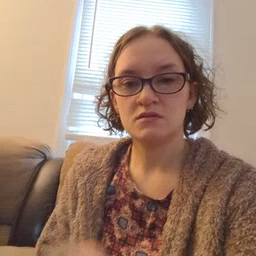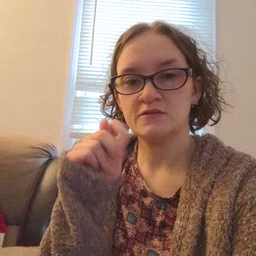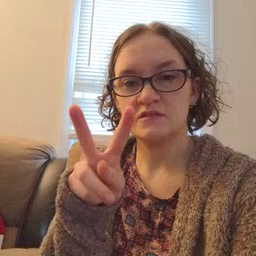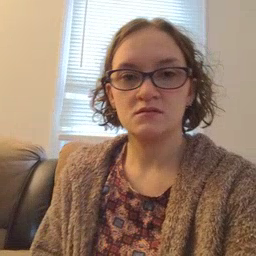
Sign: TV